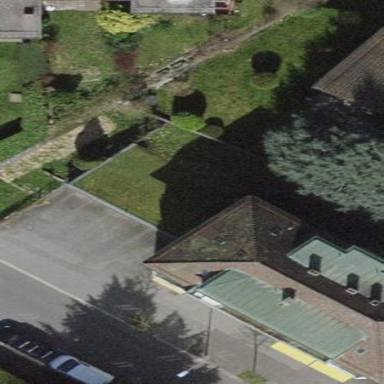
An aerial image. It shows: Garage.